Question: How to mark up the page without javascript?

Both HTML elements (div1, div2) must to have fixed size.
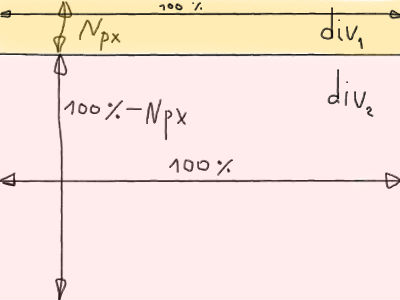
Answer: You have to work with the CSS attributes
<URL>,
<URL>,
<URL>,
<URL>,
<URL> and
<URL>.
E.g.
'''
<div style="position:absolute; left:0; right:0; top:0; bottom:0">
<div style="position:absolute; left:0; right:0; top:0; height:42px; background:green">div1</div>
<div style="position:absolute; left:0; right:0; bottom:0; top:42px; background:red">div2</div>
</div>
'''
<URL>
- 'position:absolute'- 'left:0; right:0'- 'top:0'- 'bottom:0'- 'height:42px''top:42px'
<URL>:
'''
<div style="position:absolute; left:0; right:0; top:0; bottom:0">
<div style="position:absolute; top:0; bottom:0; left:0; width:42px; background:green">d i v 1</div>
<div style="position:absolute; top:0; bottom:0; right:0; left:42px; background:red">d i v 2</div>
</div>
'''
<URL>:
'''
<div style="position:absolute; left:0; right:0; top:0; bottom:0">
<div style="position:absolute; top:0; height:80px; left:0; width:42px; background:green">d i v 1</div>
<div style="position:absolute; top:0; height:80px; right:0; left:42px; background:red">d i v 2</div>
<div style="position:absolute; top:80px; bottom:0; left:0; width:42px; background:red">d i v 3</div>
<div style="position:absolute; top:80px; bottom:0; right:0; left:42px; background:green">d i v 4</div>
</div>
'''
Notice how 'top'+'height' resp. 'left'+'width' work together.
You could have more tiles as well by adding the previous height to the next top.
With <URL> you can define what should happen if there is too much content. 'overflow:auto' adds a scrollbar to the div if needed. 'overflow:hidden' would crop it.